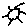
Label: sun